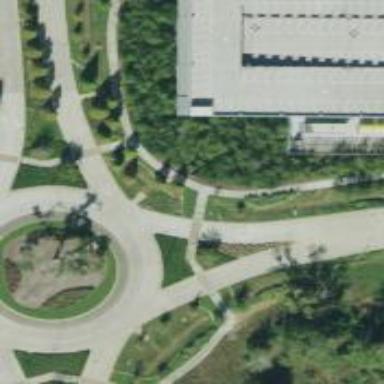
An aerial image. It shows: Roundabout at tertiary road junction.